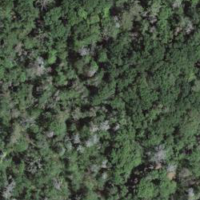
EUNIS habitat code: 41
Species observed at this site:
Lamium galeobdolon